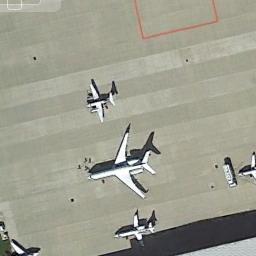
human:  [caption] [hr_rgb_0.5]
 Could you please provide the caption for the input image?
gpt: Three planes parked in a line on the open area and two planes that only appear half of them .

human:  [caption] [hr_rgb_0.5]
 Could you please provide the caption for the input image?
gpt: Three small planes surround a large one .

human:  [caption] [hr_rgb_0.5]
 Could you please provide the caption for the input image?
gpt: Four planes are parked on the open space .

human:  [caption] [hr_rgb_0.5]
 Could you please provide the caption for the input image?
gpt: There are many planes of different sizes in a clearing .

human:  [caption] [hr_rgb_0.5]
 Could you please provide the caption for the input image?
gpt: Three planes are in the parking lot next to the buildings .